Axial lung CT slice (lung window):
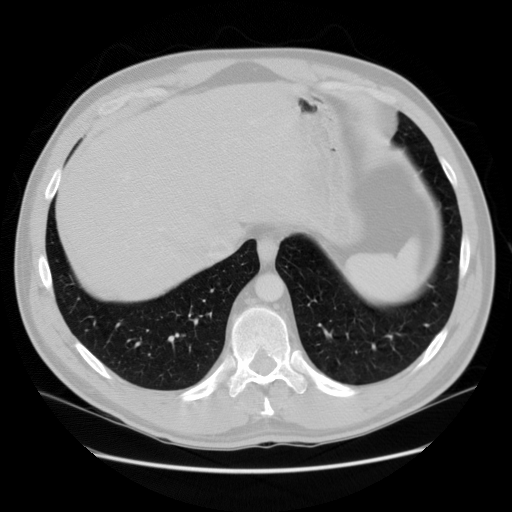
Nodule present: no